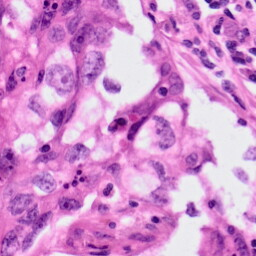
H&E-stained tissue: Lung